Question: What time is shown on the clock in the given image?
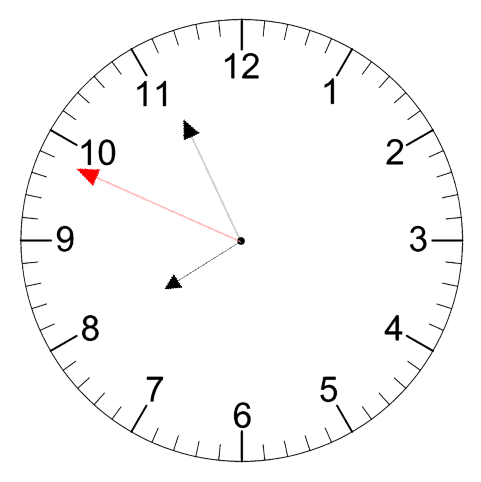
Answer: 07:55:49